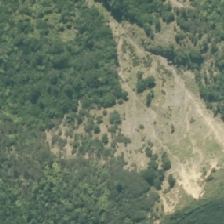
Land cover: high_producing_grassland